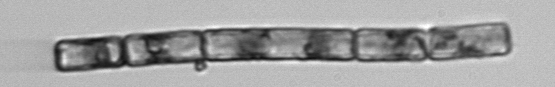
Label: Guinardia_delicatula